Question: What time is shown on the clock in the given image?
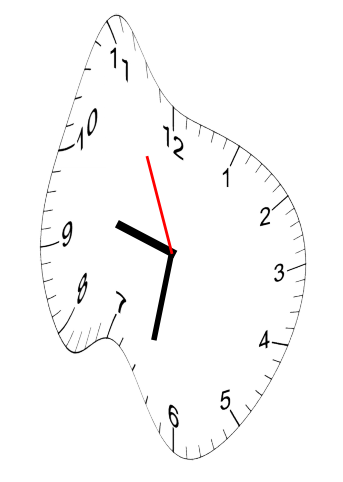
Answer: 09:31:56